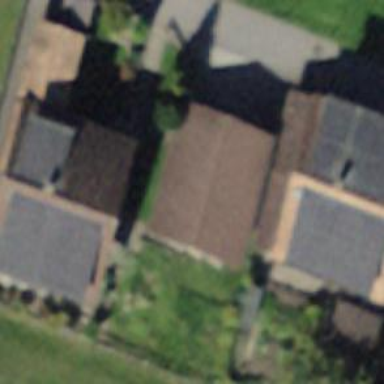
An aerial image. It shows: Garage building.